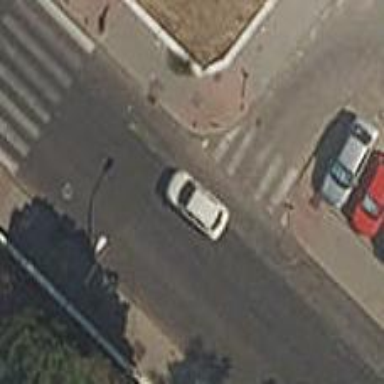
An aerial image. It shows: Uncontrolled road crossing.